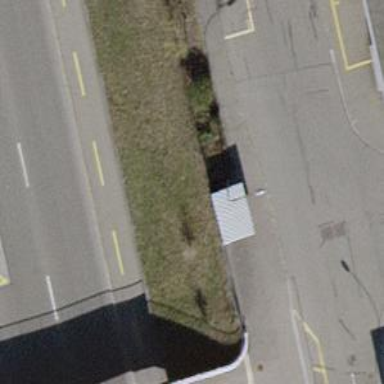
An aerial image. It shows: Bicycle parking area.